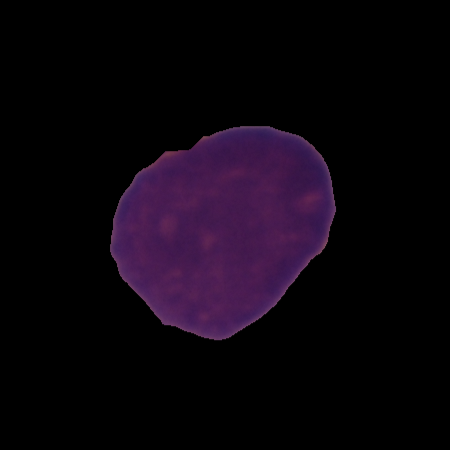
Label: healthy